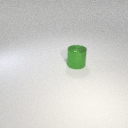
large green metal cylinder